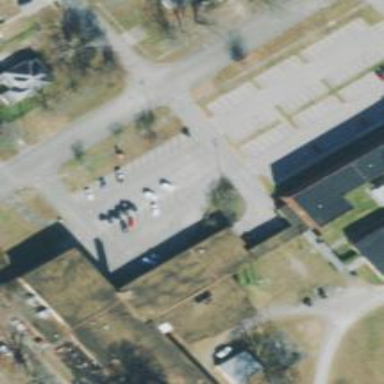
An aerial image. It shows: Historic school.